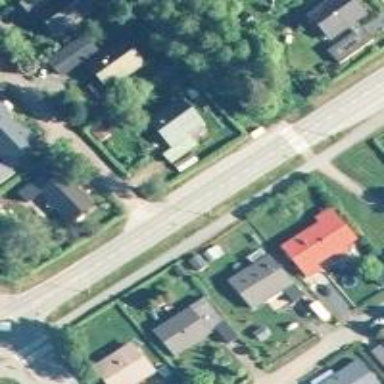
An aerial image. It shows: Road with "give way" sign.